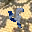
Label: 4